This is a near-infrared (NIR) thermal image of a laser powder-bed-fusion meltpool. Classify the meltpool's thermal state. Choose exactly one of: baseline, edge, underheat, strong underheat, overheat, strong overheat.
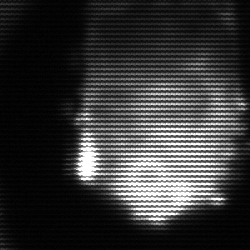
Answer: edge